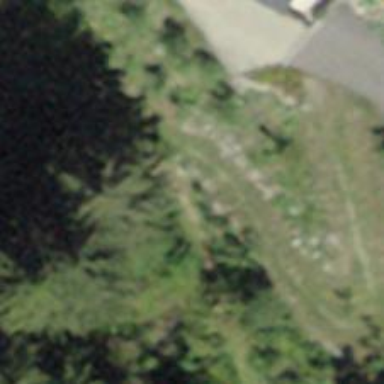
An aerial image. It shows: Gravel footway.